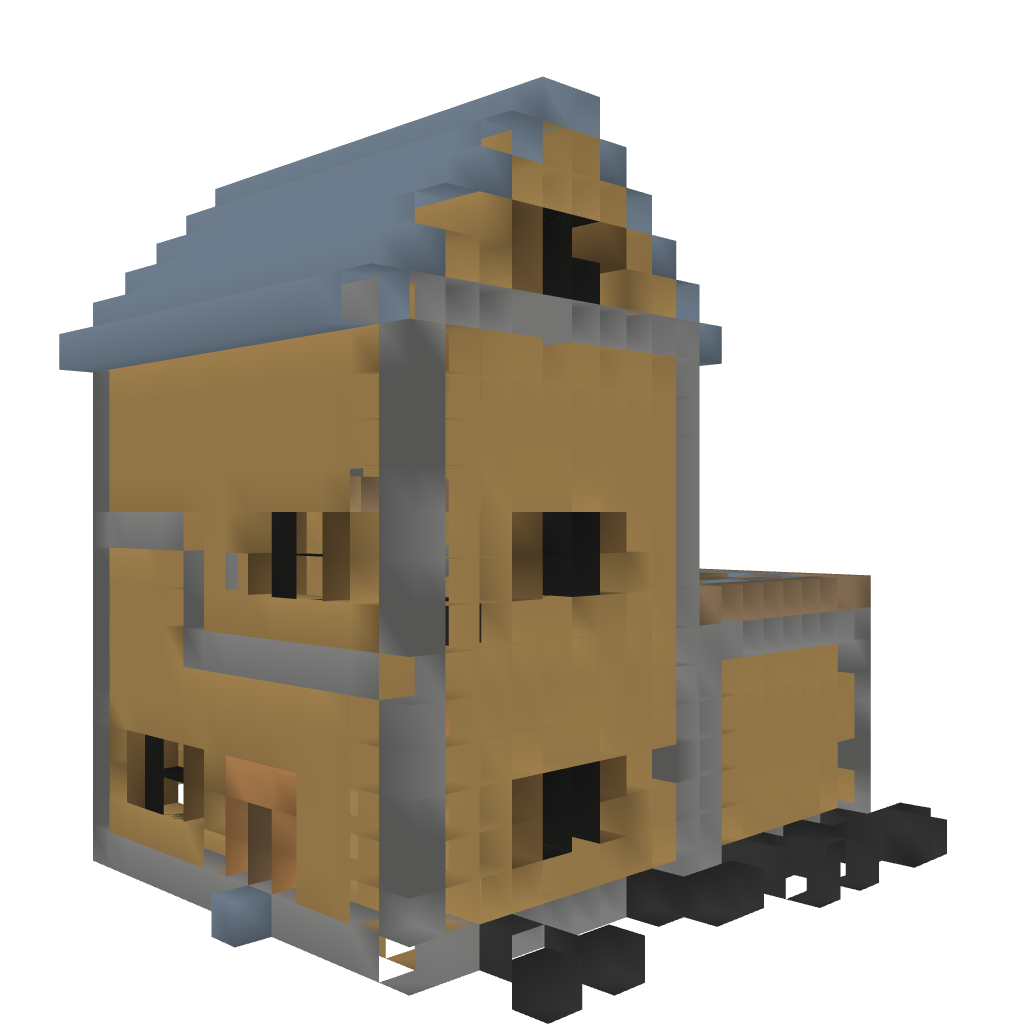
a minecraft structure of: A modern house.